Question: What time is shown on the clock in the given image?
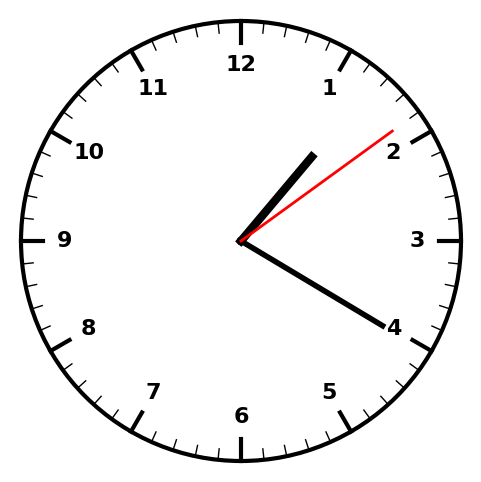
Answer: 01:20:09